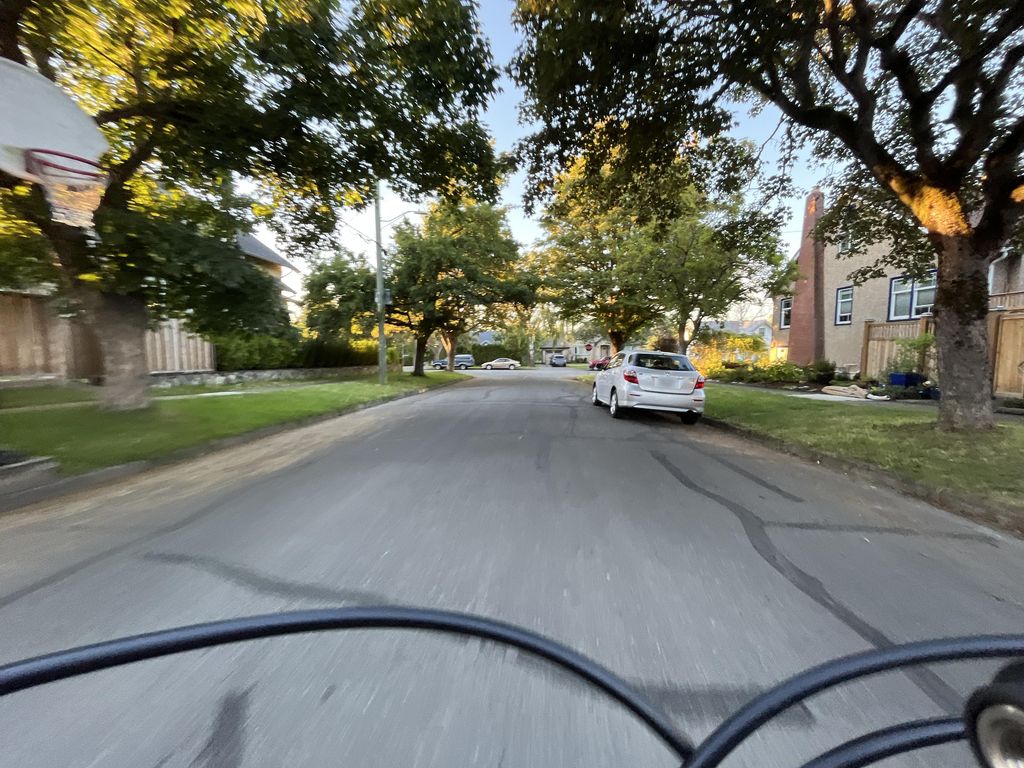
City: victoria